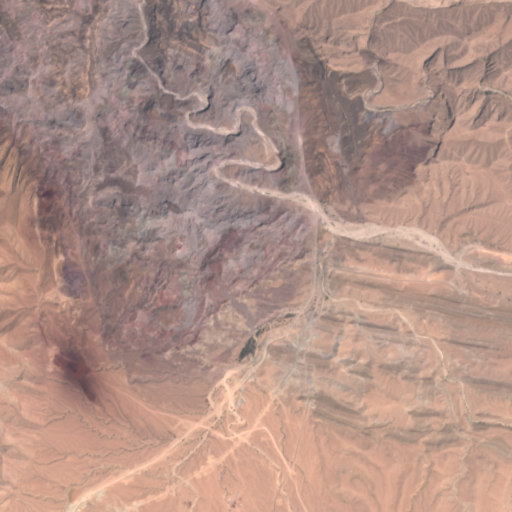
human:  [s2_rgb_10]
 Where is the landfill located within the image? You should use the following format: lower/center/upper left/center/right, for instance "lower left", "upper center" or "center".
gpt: The landfill is located in the center left of the image.
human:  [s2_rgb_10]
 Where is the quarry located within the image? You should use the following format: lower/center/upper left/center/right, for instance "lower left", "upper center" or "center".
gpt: There is no quarry in the image.